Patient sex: M
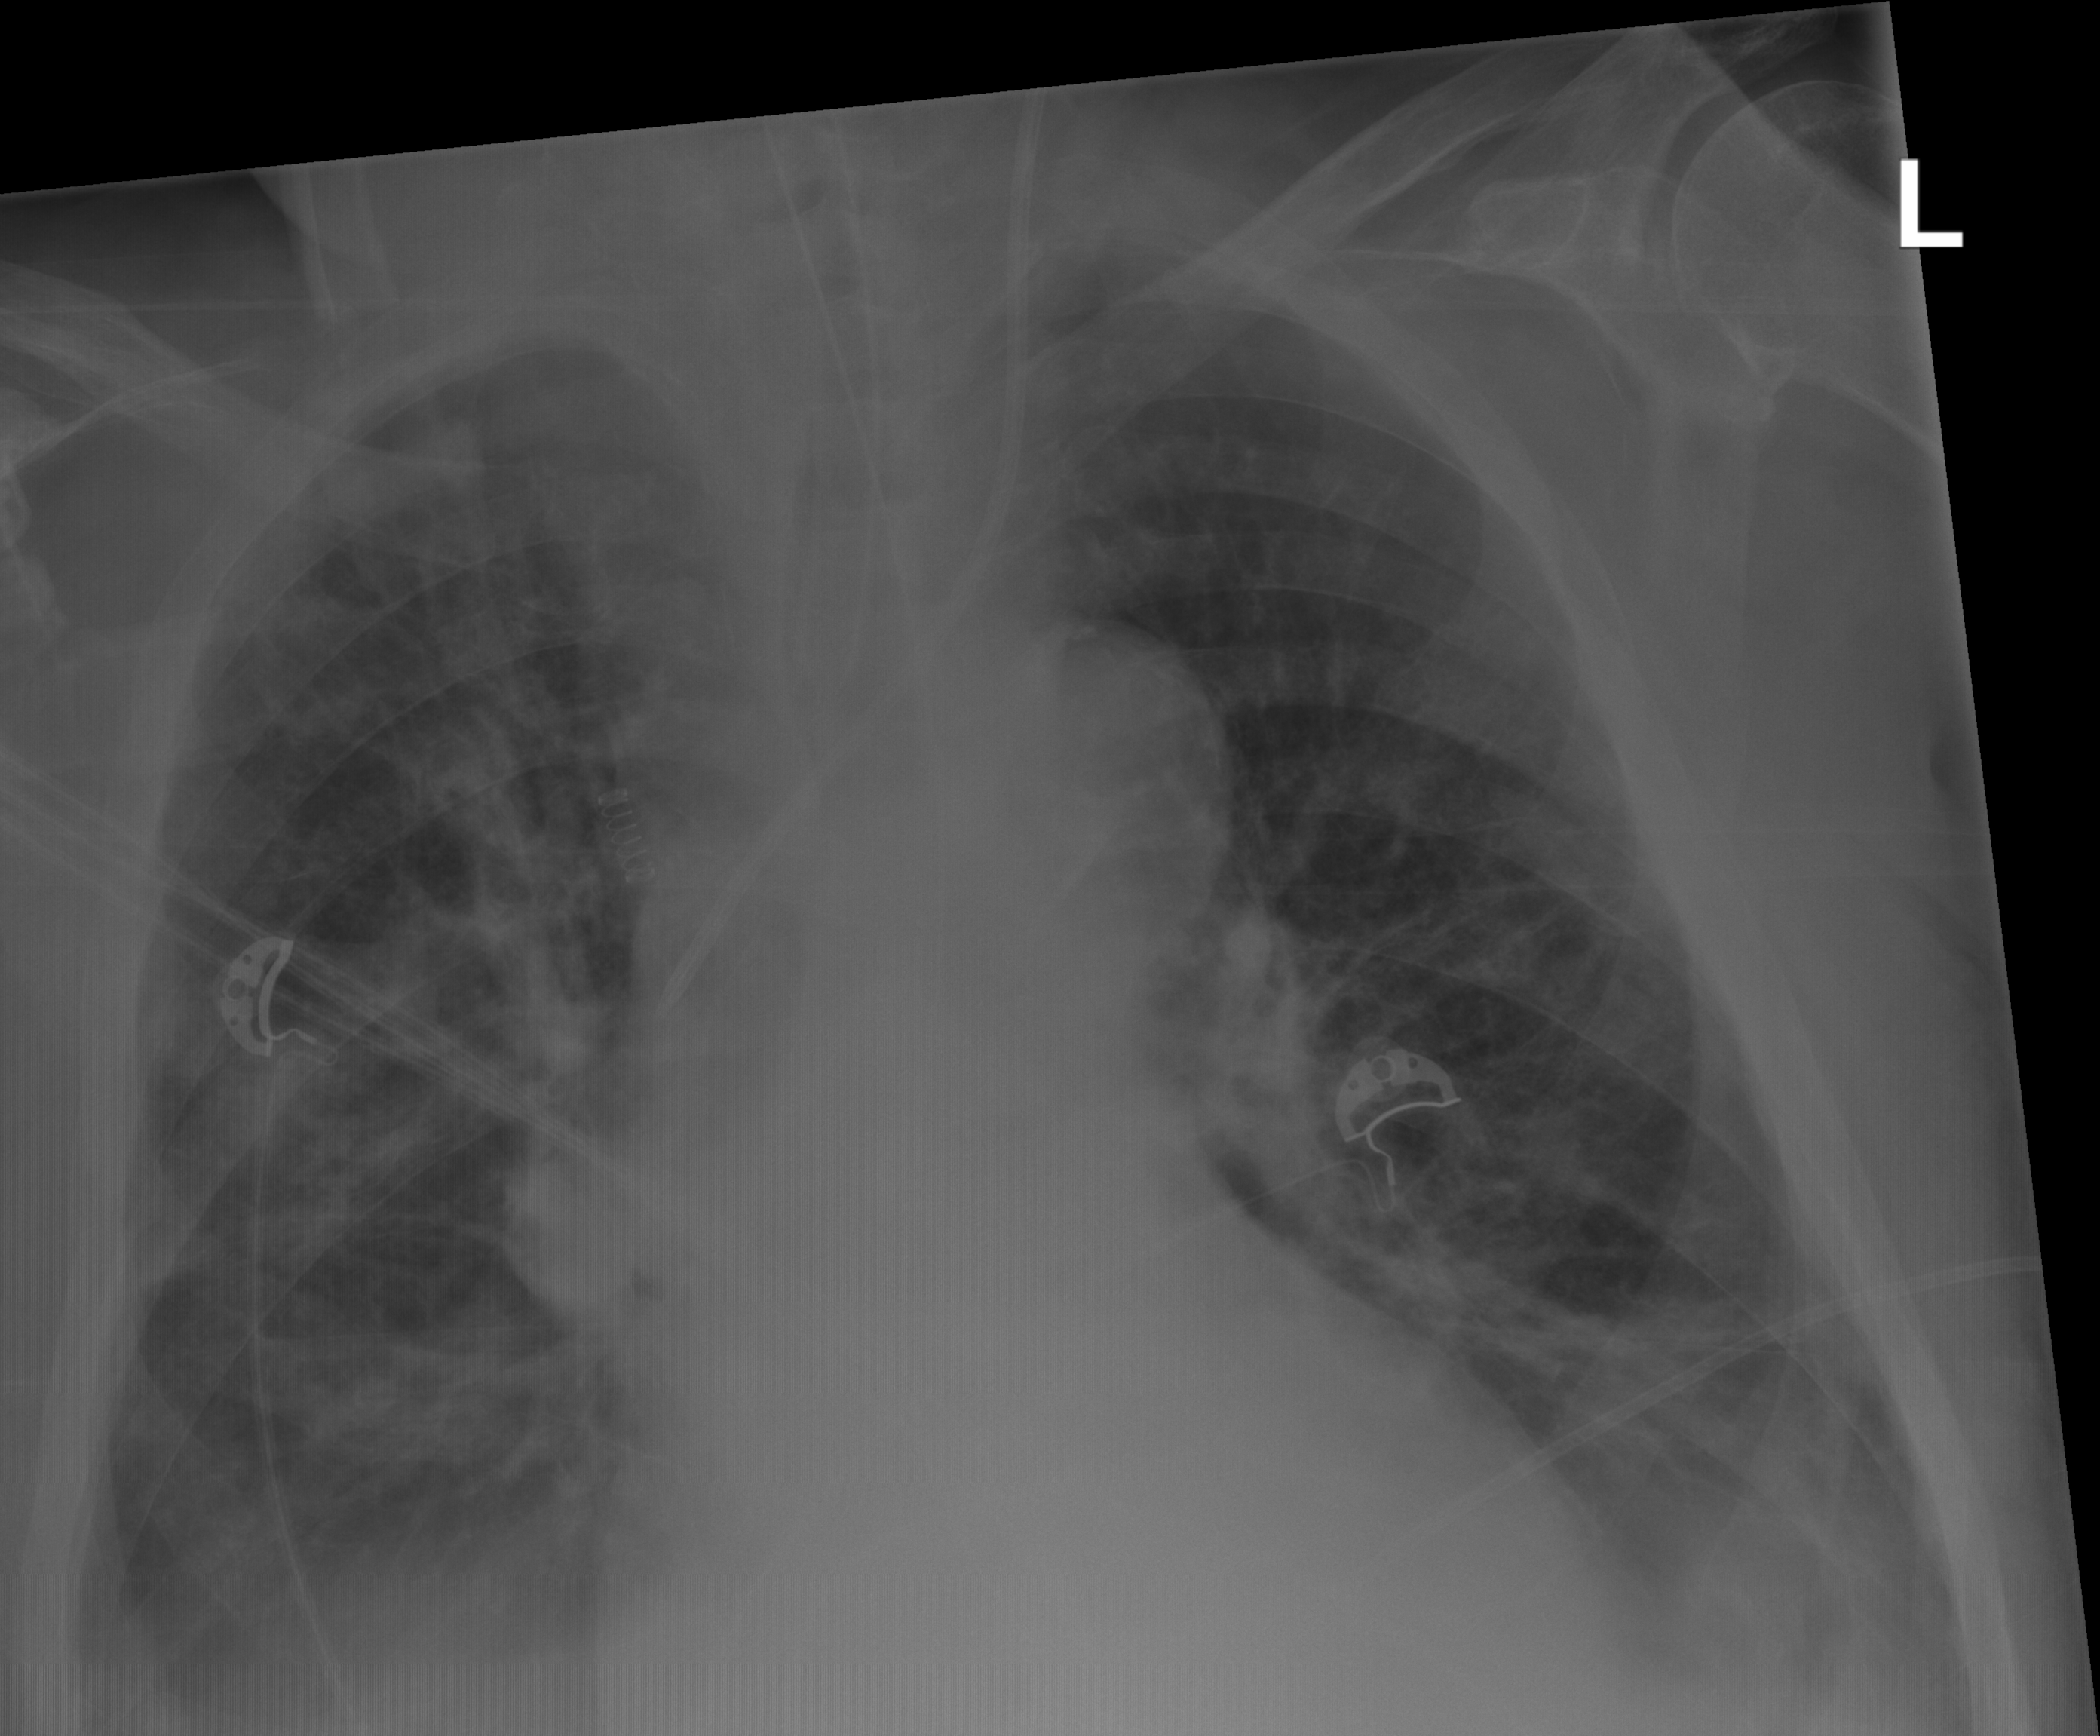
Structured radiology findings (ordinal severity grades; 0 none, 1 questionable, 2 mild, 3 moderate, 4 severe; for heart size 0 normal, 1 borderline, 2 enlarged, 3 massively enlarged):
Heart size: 2
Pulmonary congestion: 0
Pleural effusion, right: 2
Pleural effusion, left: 3
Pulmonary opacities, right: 3
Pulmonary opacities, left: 2
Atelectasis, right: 2
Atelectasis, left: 0